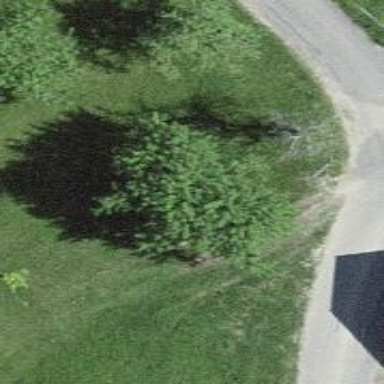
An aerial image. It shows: Beautiful tree in nature.